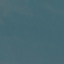
Land use / land cover class: SeaLake